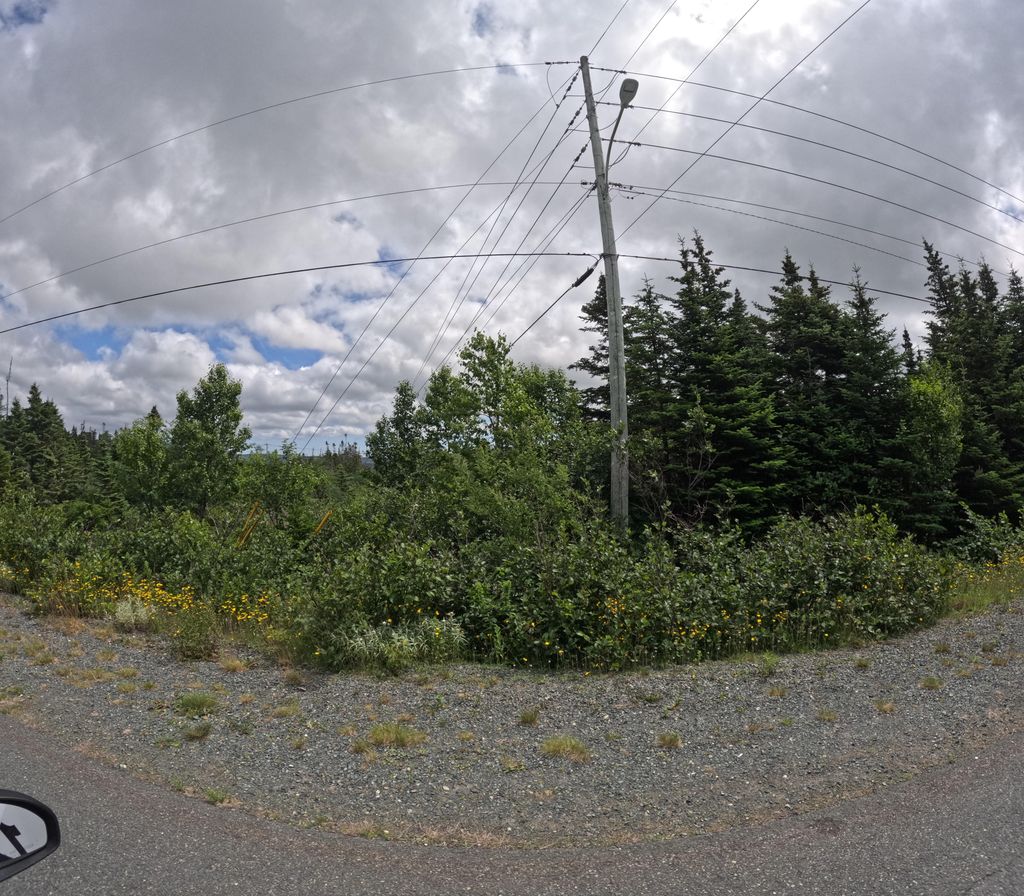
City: st_johns